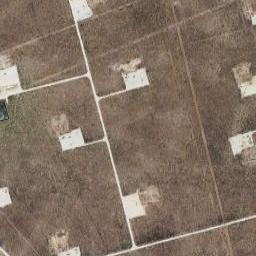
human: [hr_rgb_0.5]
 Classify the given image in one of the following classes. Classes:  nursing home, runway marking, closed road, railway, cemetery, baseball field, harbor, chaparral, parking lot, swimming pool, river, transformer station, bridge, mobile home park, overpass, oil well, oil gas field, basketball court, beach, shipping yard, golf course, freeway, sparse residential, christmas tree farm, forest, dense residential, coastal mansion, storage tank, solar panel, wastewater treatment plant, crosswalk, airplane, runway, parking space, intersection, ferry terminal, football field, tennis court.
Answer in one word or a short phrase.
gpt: oil gas field